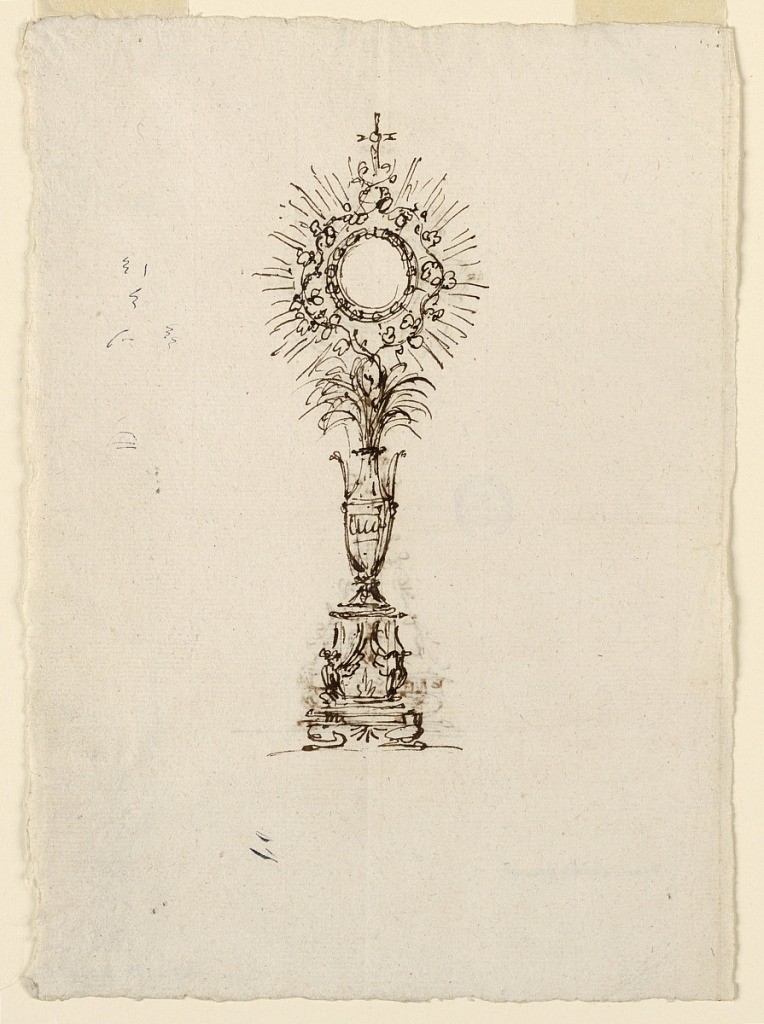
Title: Design for a Monstrance
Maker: Giuseppe Barberi, Italian, 1746–1809
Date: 1815–1830
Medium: Pen and brown ink on off-white laid paper
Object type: Drawing
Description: Vase shape on a plinth. Cross at top.